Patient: sex M, age 63
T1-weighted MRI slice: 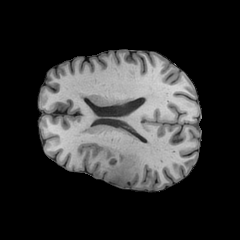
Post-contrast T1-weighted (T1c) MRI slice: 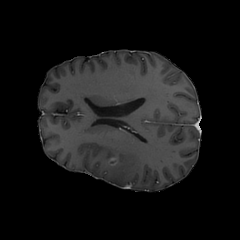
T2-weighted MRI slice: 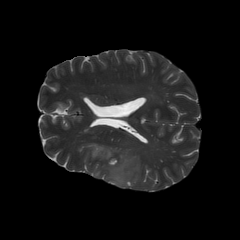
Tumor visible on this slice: yes
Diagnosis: Glioblastoma, IDH-wildtype
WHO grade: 4